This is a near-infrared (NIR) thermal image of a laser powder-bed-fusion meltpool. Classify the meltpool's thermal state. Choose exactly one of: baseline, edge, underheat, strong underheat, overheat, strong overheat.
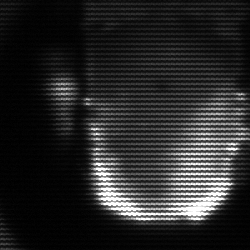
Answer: baseline